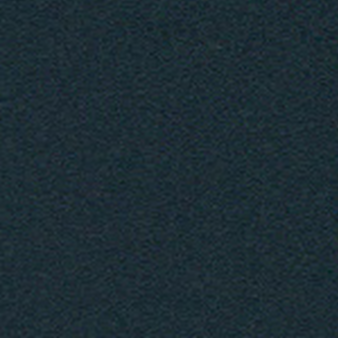
Label: other